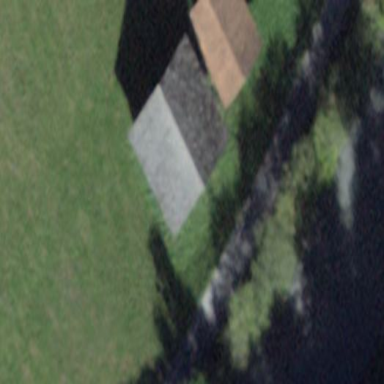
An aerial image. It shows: Rural barn.